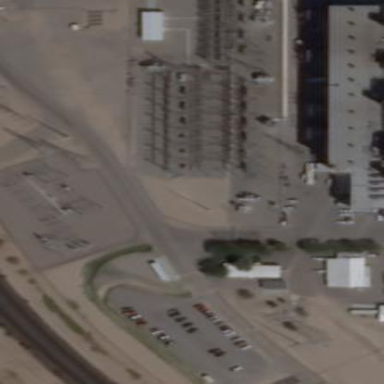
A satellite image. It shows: Power substation.